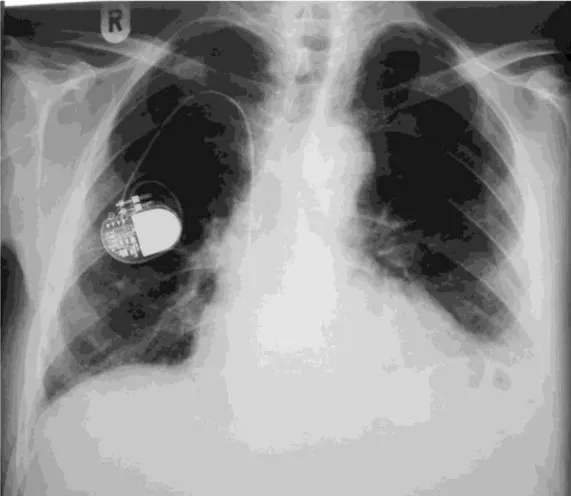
Repeat chest X-ray after 4 days of treatment for heart failure, showing clearance of lung field.
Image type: radiology (x_ray)